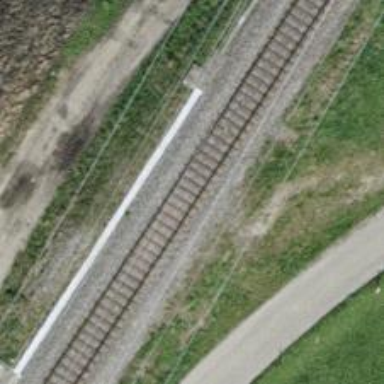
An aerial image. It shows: Crossing for the railway.